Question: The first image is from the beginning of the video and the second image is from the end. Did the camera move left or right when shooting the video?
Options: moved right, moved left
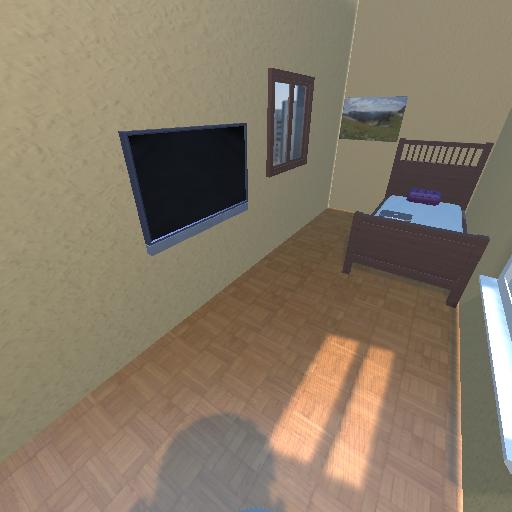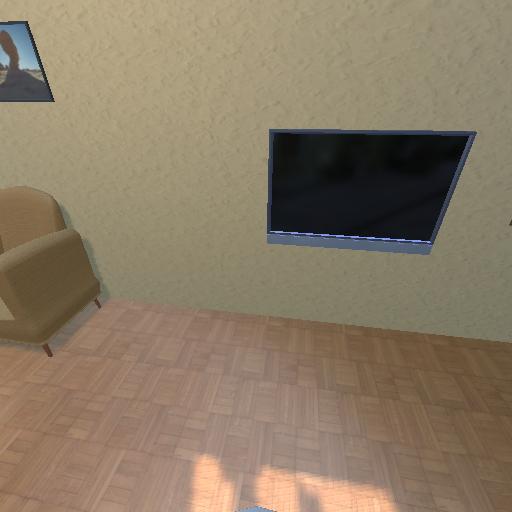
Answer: moved right